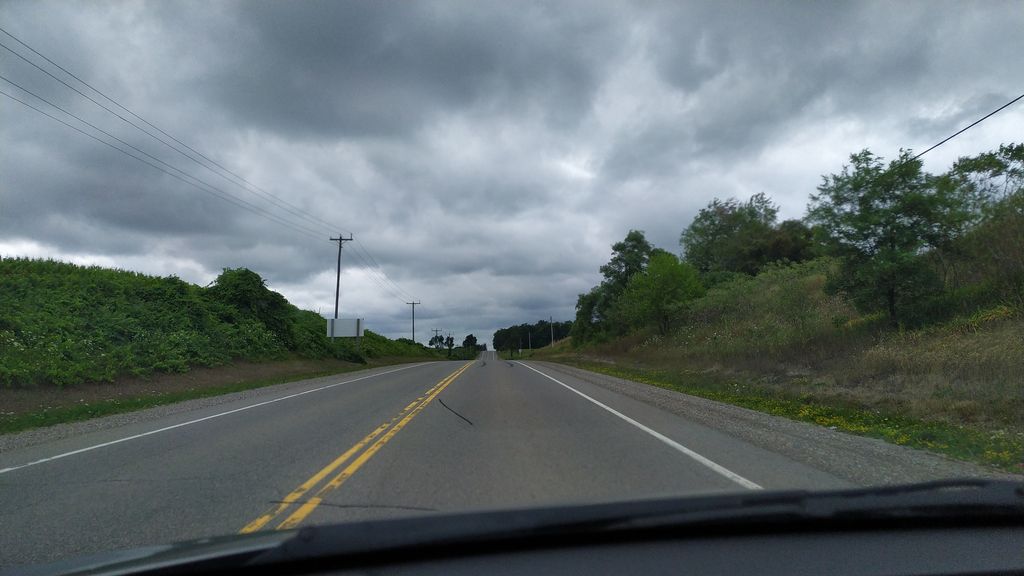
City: kitchener-waterloo